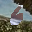
Label: 6